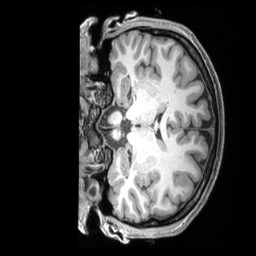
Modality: T1w
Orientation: coronal
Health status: healthy
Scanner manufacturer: siemens
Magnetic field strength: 3 T
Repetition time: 2.4 s
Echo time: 0.00201 s